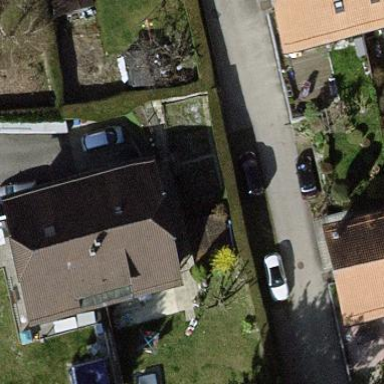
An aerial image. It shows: Detached building.